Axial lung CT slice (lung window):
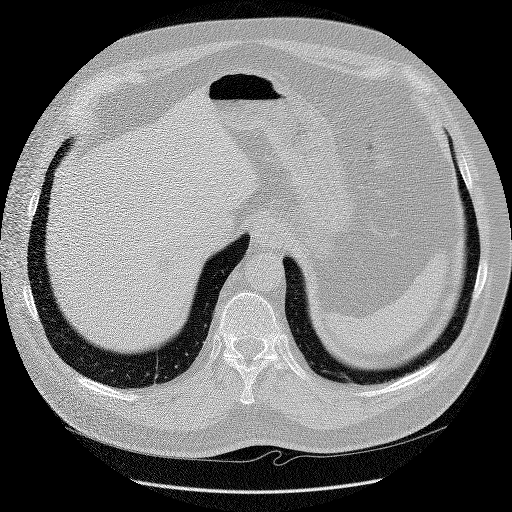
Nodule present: no